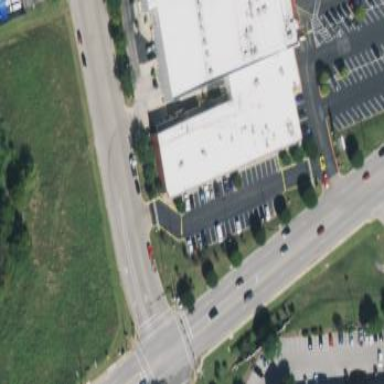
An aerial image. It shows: Retail building.